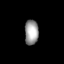
Tissue: lung
Cell type: Endothelial cells
Senescence score: 0.6186
Nuclear area (px): 333
Mean DAPI intensity: 157.366